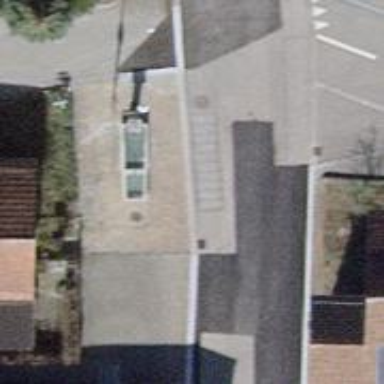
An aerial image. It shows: Drinking water amenity with drinking fountain.